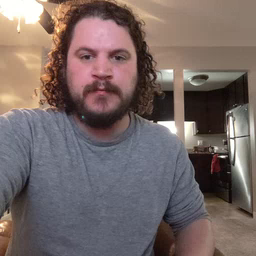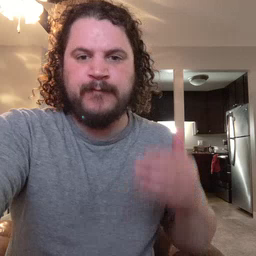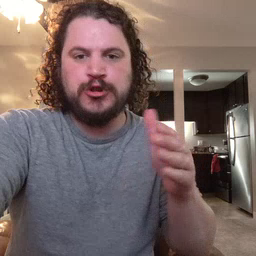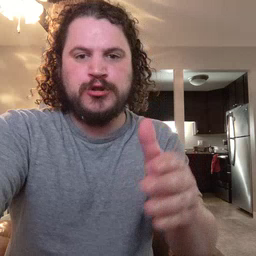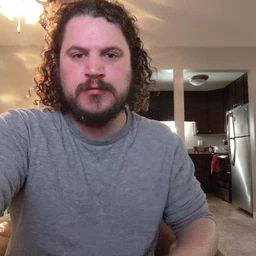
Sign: fish